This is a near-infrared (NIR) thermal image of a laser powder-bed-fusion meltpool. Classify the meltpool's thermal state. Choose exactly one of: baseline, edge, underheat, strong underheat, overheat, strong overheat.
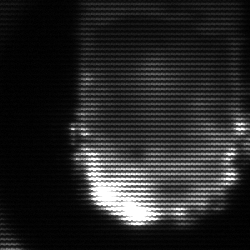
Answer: baseline